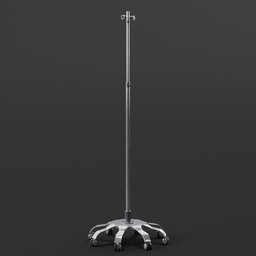
Label: mechanical